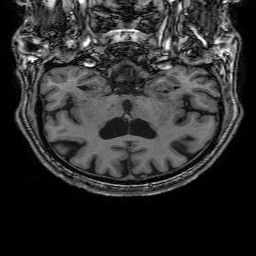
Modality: T1w
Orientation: sagittal
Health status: healthy
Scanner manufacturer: philips
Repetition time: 0.007649 s
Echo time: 0.00351 s